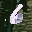
Label: 6